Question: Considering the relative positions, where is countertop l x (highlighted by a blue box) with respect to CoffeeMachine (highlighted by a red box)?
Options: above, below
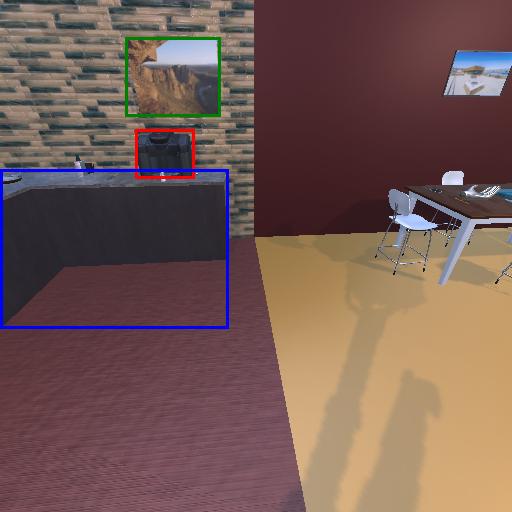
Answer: above